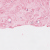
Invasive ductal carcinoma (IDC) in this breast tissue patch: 0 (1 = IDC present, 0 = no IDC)